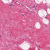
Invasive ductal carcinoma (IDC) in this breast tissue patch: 0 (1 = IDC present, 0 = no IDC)